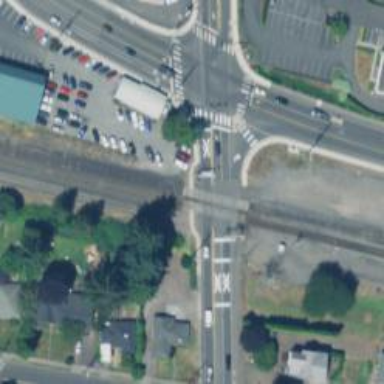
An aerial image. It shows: Railway crossing.